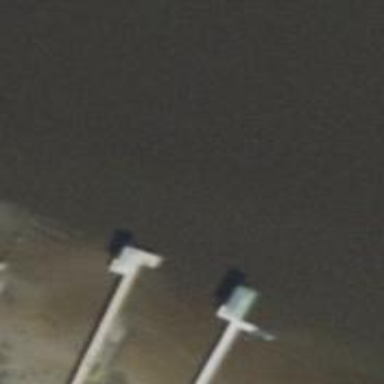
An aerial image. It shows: Man-made pier.